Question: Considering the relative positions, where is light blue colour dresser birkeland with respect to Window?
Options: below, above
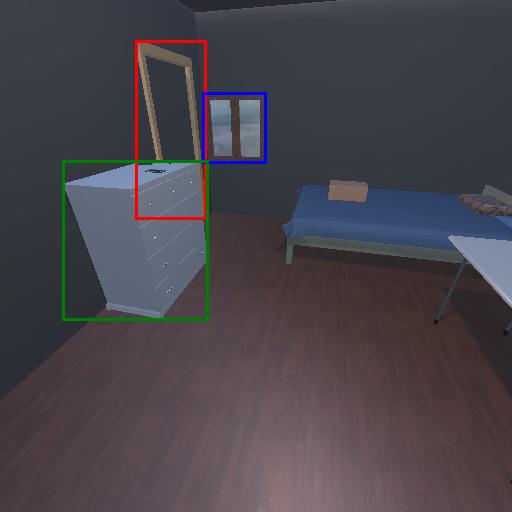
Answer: below